Question: I have a uidatepicker in Time Mode I want to add a component with string value into it
I think I have 2 approaches:
1.using a custom pickerview
2.adding component to uidatepicker of my Mode Time(I don't know the possibility)
if it is possible to add a component to a ready built in uidatepicker of TimeMode I think it is awesome because it is more easy than building a customepickerview
Here is the TimeMode:
'''
TimePicker.datePickerMode=UIDatePickerModeTime;
NSDateFormatter *outputFormatter = [[NSDateFormatter alloc] init];
[outputFormatter setDateFormat:@"HH:mm"];
'''
is it possible to add a component here?or I should build a picker view from scratch?
I know how to build from scratch I just want to know if it is possible to add a component to datepicker

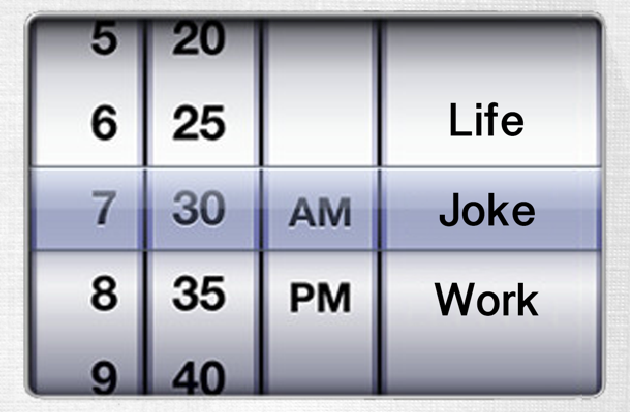
Answer: No, you can't to that, the UIDatePickerView doesn't allow access to its underlying UIPickerView, in order to do that you must create you custom version on to of UIPickerView.